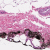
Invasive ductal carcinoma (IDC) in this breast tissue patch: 0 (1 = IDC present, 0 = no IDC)